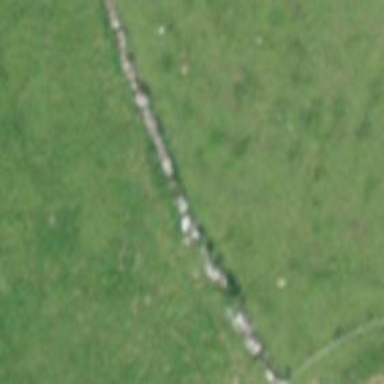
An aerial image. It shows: Dry stone wall barrier.